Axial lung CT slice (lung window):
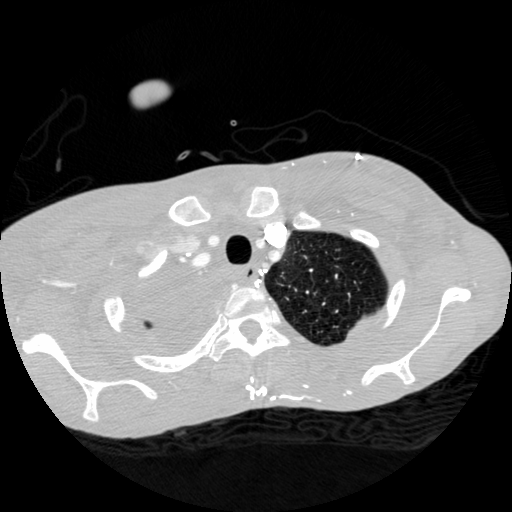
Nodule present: no